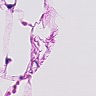
Metastatic tissue present: no